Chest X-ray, PA view. Patient: 50 years old, sex M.
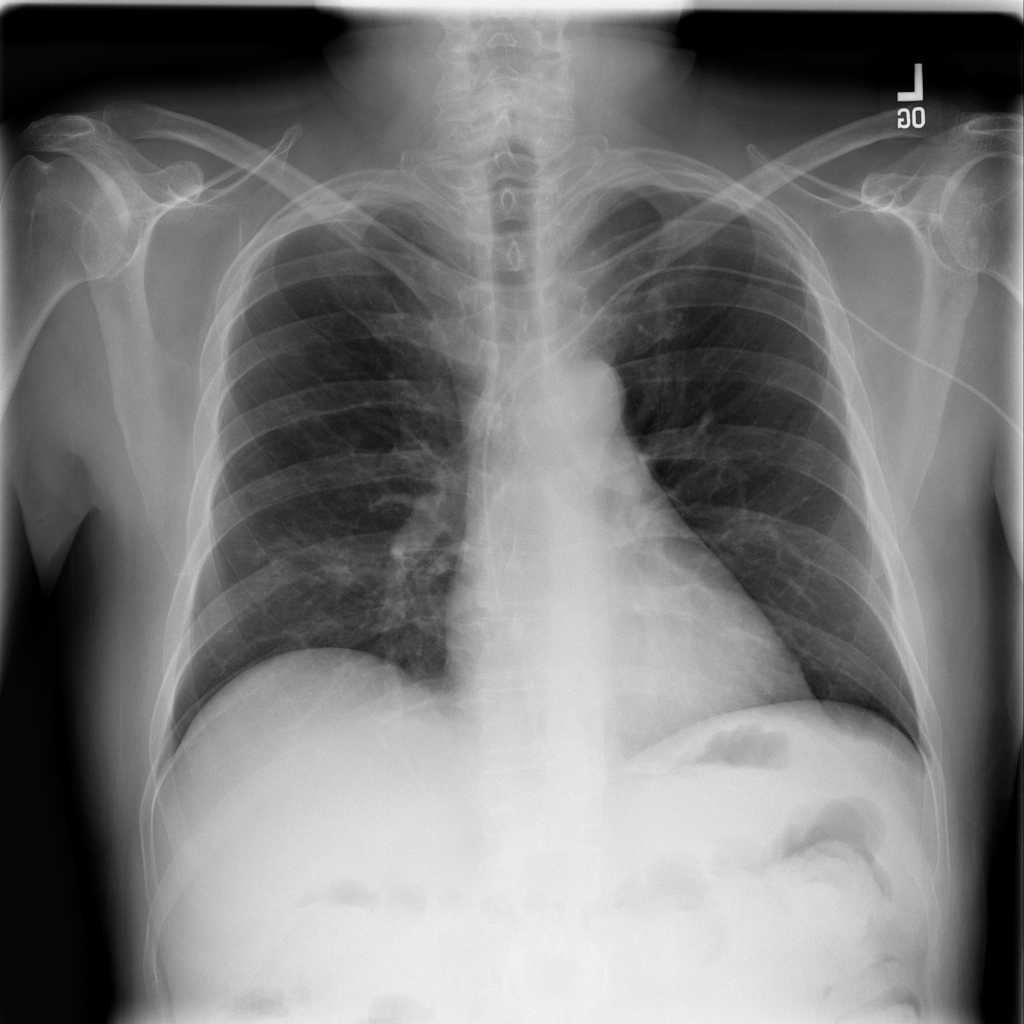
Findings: No Finding